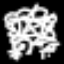
Label: leaf